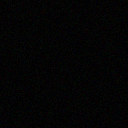
Screen state: off